Question: I have not been able to find any documentation and searches return useless docs not involving what I want to do.
I want to take the text entered by the user, and when they click 'Add Record' it adds the text to the array. The list box at the bottom displays each item in the array in the order it was entered.
I am just a beginner with a basic understanding of how the code is written, but I have no idea which things to use in order to take the text, make it into a string, add it to the array, and display the array in the list.

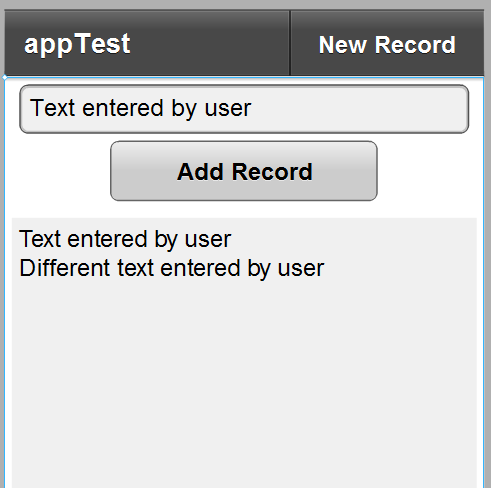
Answer: The trick here is to just use the buttons click event to add an item to the ArrayCollection you use to provide the data to your list. Here's the sample I just came up with which does what I think you are asking:
'''
<s:View xmlns:fx="http://ns.adobe.com/mxml/2009"
xmlns:s="library://ns.adobe.com/flex/spark"
title="HomeView">
<fx:Script>
<![CDATA[
import mx.collections.ArrayCollection;
[Bindable]
private var _records:ArrayCollection = new ArrayCollection();
protected function addRecord(event:MouseEvent):void
{
if(textInput.text != "") {
_records.addItem(textInput.text);
}
}
]]>
</fx:Script>
<s:TextInput id="textInput" left="10" right="10" top="5" prompt="Enter Text" />
<s:Button top="64" label="Add Record" horizontalCenter="0" click="addRecord(event)" />
<s:List left="10" right="10" top="132" bottom="5" dataProvider="{_records}" />
</s:View>
'''